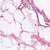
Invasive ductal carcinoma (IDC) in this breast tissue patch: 0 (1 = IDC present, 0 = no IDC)